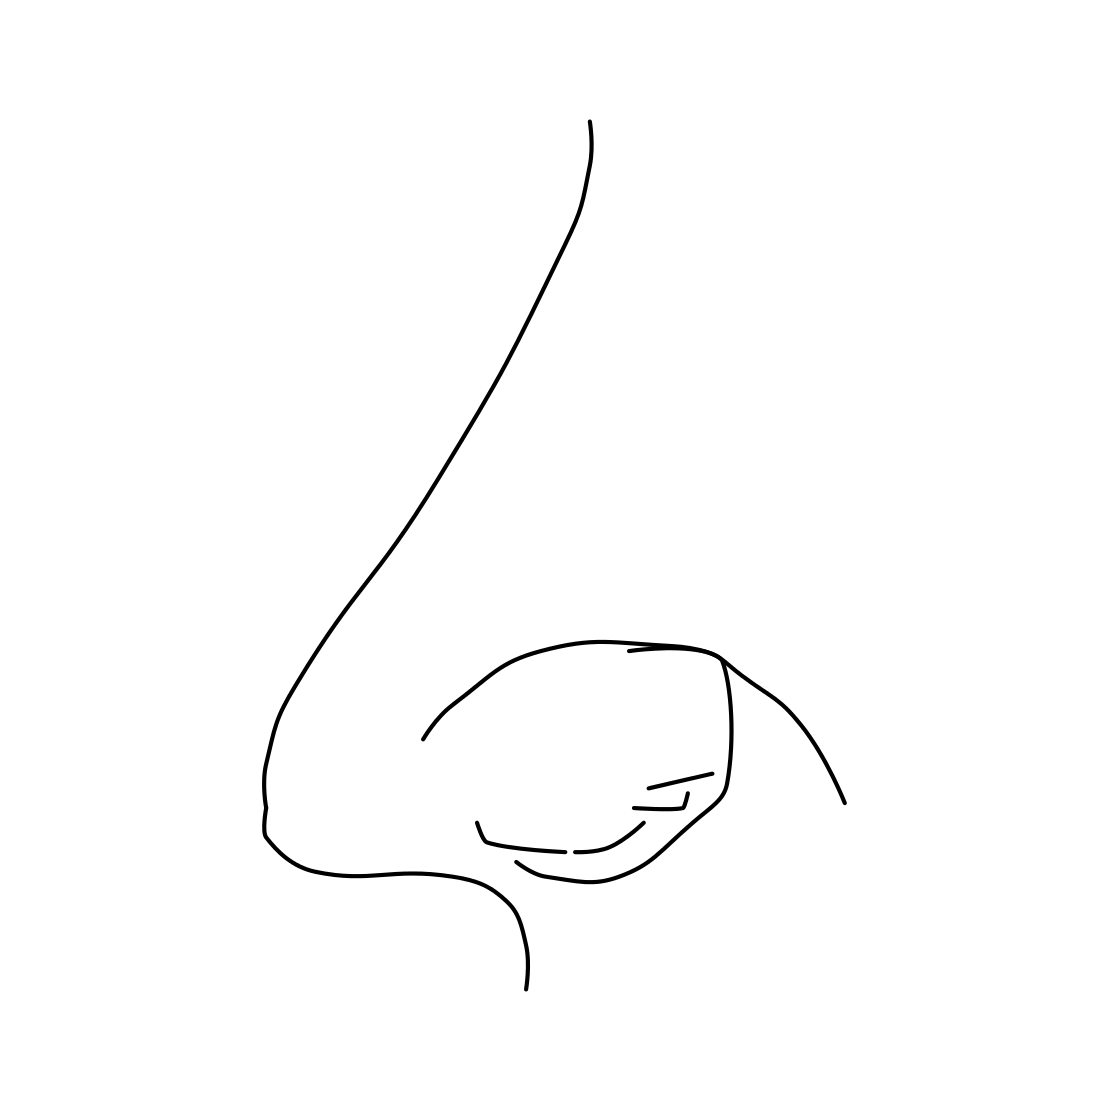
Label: nose